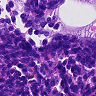
Metastatic tissue present: no